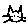
Label: cat